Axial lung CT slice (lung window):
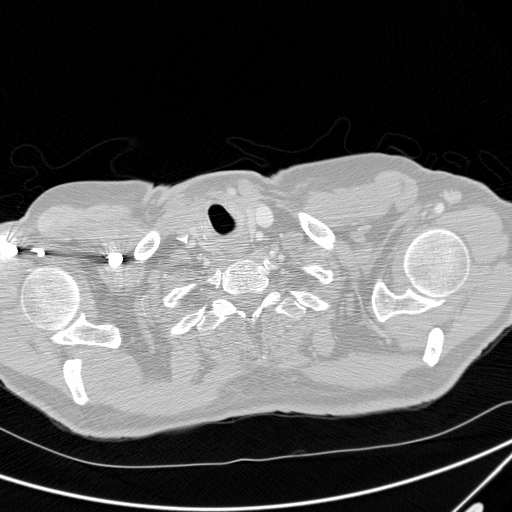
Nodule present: no